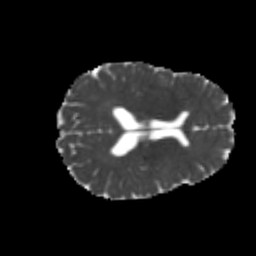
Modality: MD
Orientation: axial
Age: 25
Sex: female
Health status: healthy
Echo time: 0.074 s